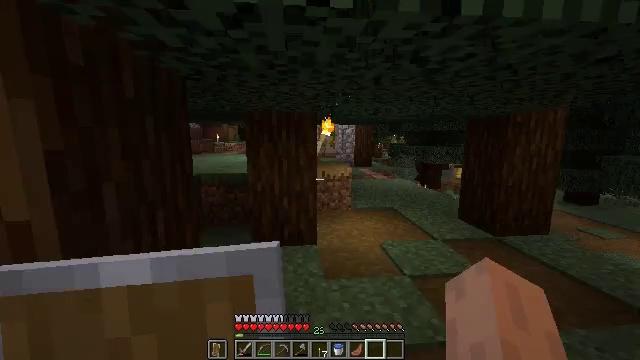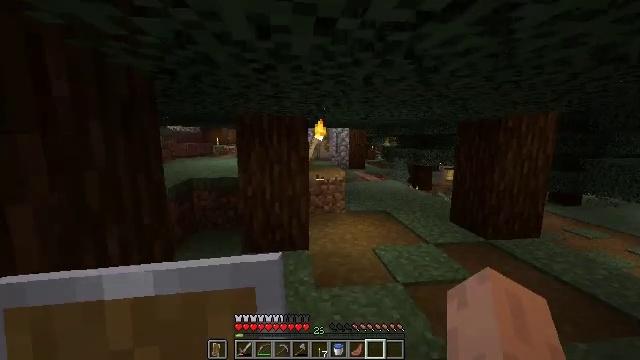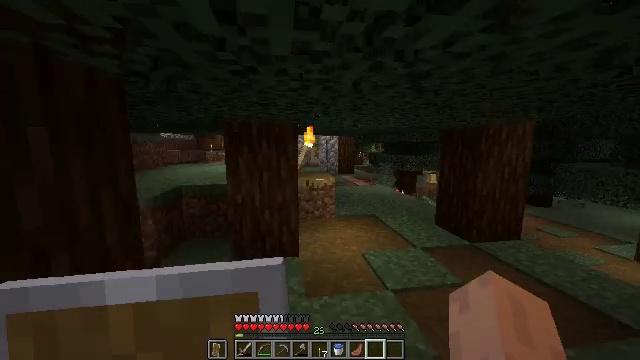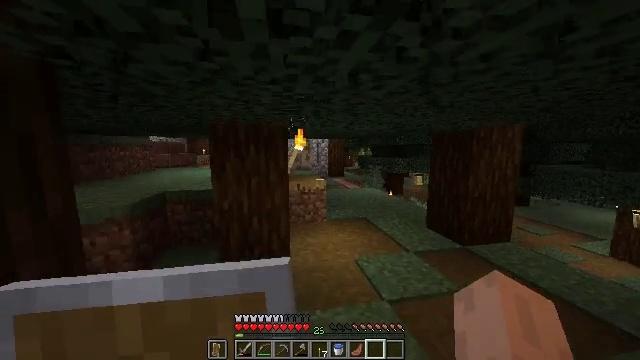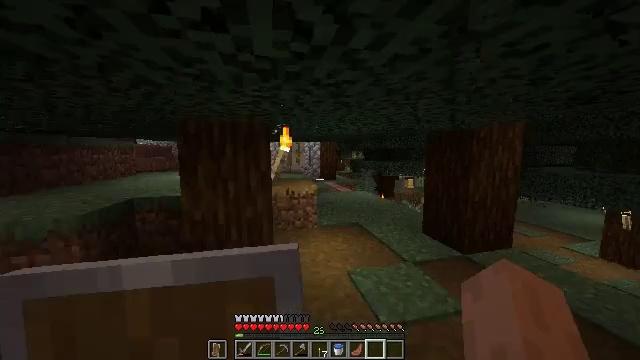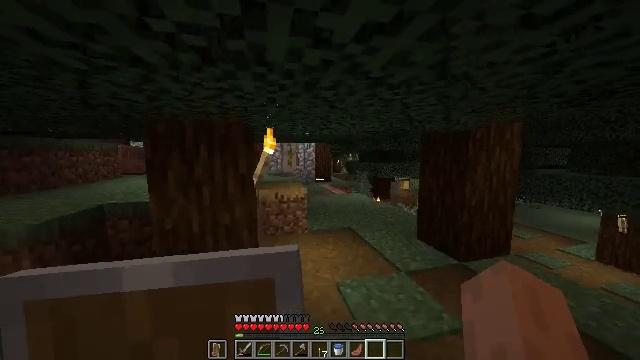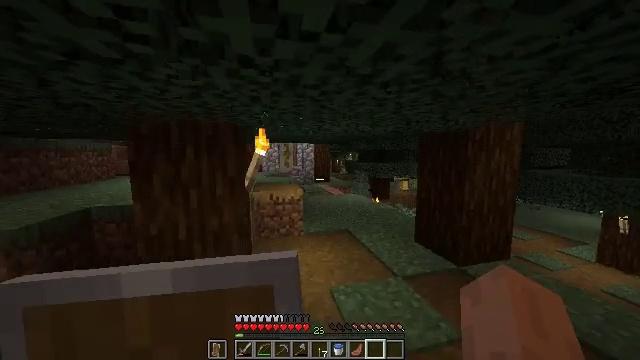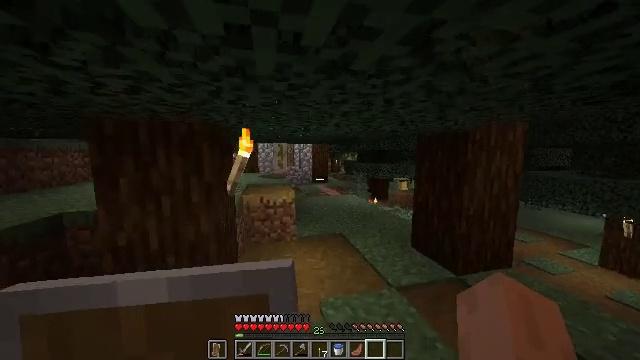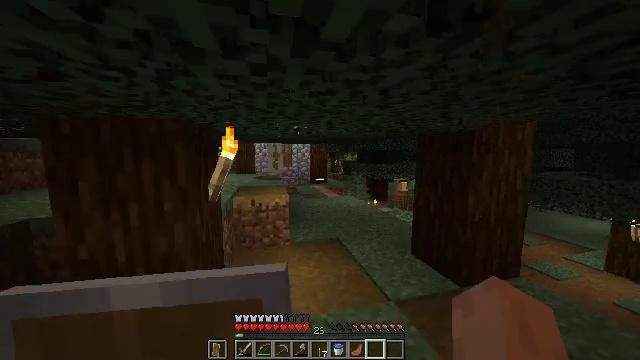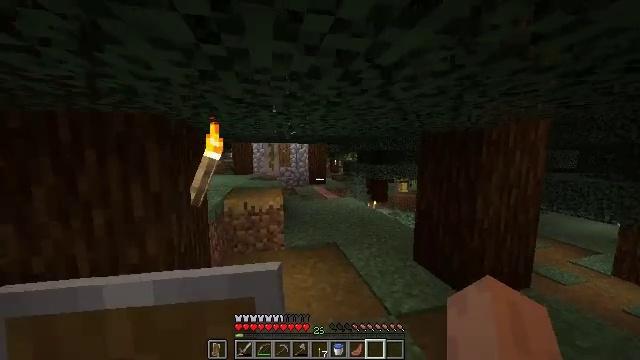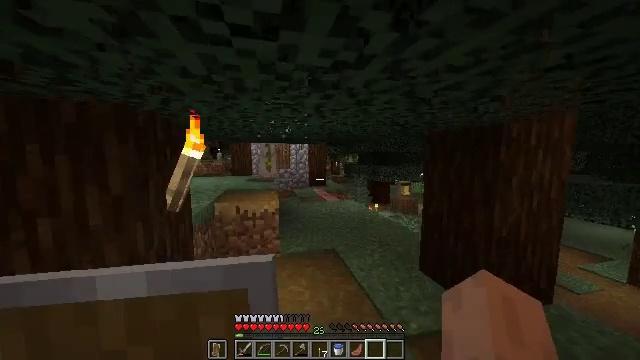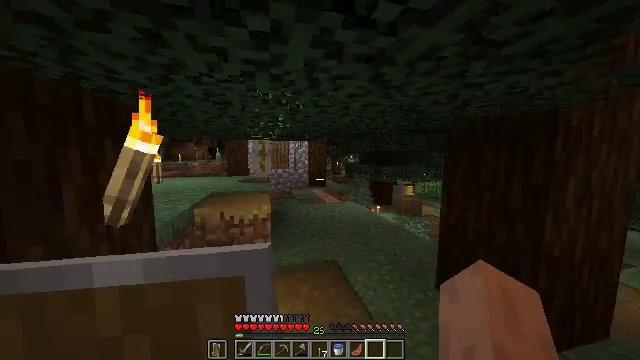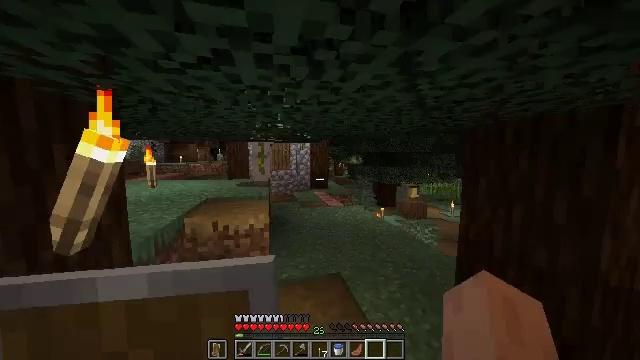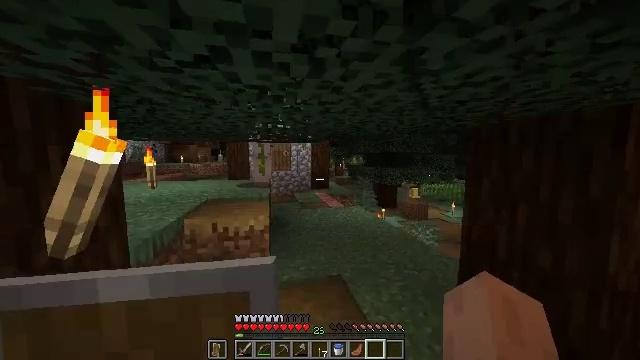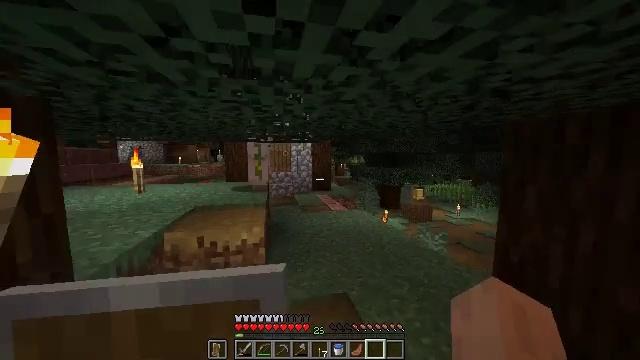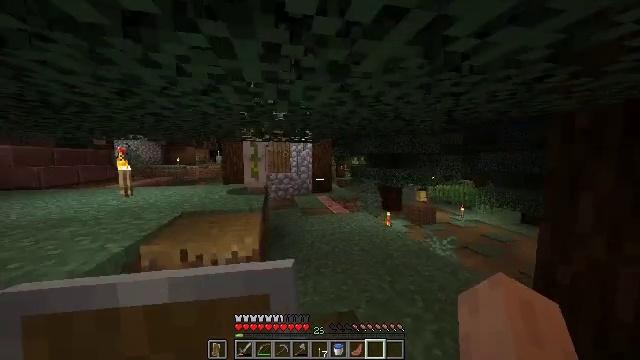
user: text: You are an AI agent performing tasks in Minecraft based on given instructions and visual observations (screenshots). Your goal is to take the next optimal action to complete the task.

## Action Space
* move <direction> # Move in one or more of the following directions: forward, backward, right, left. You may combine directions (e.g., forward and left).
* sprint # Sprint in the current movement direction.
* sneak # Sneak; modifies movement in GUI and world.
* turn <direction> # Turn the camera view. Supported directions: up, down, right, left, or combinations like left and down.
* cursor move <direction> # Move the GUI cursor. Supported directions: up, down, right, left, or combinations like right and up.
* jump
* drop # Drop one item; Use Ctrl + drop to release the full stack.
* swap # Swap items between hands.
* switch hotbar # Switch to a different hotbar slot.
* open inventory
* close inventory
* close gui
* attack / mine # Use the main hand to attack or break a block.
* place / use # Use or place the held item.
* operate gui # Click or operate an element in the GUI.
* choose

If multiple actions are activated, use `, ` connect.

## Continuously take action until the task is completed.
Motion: motion action
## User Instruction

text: Combine iron ingots to craft an iron door at the crafting table.
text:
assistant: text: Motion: move forward, sprint
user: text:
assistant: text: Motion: move forward, turn right and up
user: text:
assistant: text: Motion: move forward, turn right
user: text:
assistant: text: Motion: move forward and move right, turn right
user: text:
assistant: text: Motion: move forward and move right
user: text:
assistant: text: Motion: move forward and move right
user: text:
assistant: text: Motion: move forward
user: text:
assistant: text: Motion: move forward, sprint
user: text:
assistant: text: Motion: move forward, sprint
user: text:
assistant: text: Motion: move forward
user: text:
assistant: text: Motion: move forward
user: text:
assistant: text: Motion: move forward
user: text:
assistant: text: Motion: move forward
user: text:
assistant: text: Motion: move forward
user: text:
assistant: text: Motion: move forward
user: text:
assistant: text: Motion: move forward
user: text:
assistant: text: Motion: move forward
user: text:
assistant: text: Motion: move forward
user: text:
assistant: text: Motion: move forward and move right
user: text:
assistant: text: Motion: move forward and move right, turn left
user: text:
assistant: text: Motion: move forward and move right, turn left
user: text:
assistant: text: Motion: move forward and move right, turn left
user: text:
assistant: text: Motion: move forward and move right, turn left
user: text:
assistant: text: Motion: move forward and move right, turn left
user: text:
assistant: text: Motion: move forward and move right, turn left
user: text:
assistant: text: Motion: move forward and move right, turn left
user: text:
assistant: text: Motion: move forward and move right
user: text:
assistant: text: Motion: move forward
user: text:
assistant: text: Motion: move forward
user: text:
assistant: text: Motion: move forward and move right